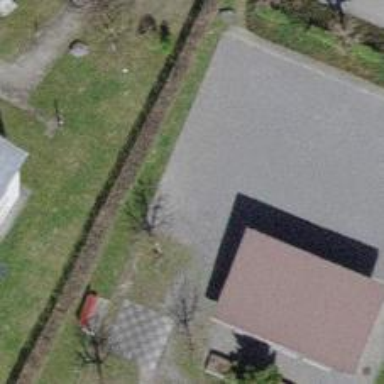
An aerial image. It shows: BBQ amenity.